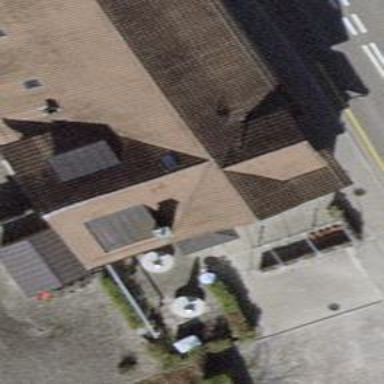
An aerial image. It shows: Restaurant.